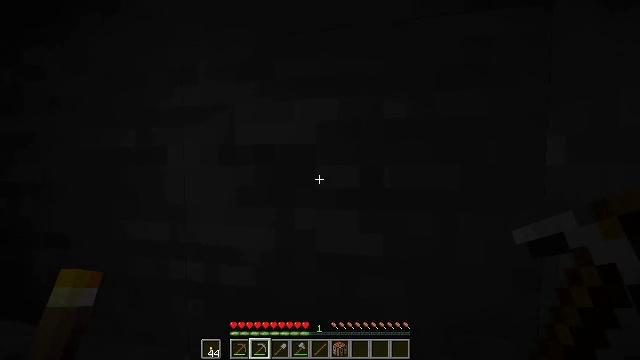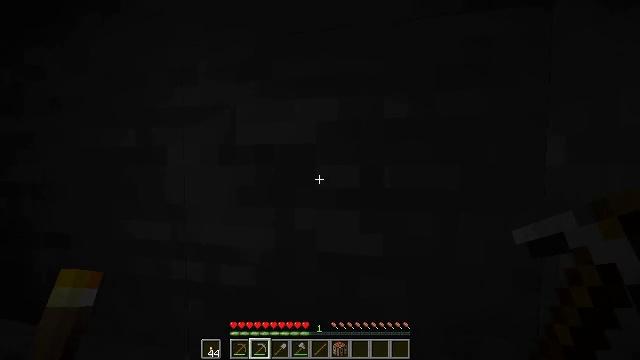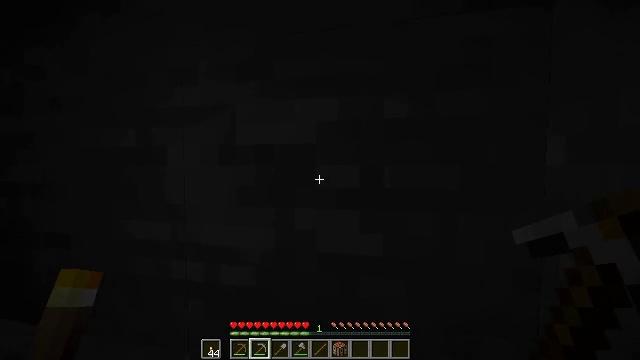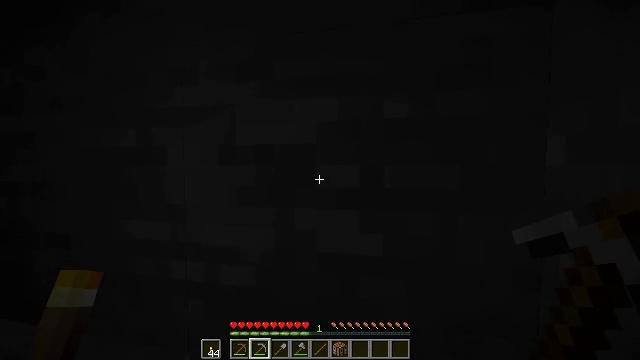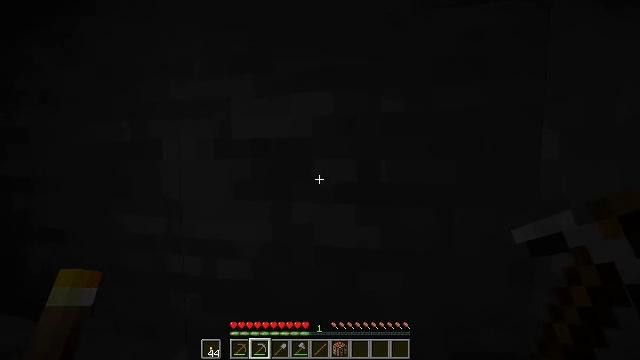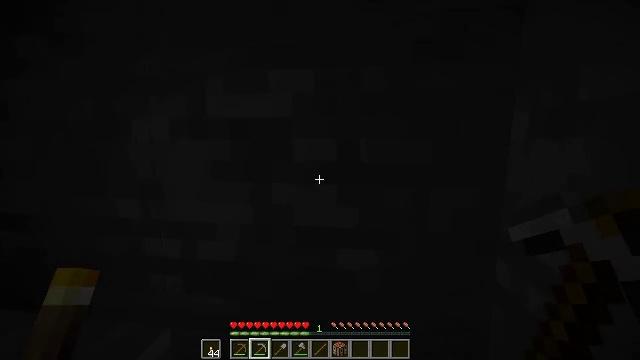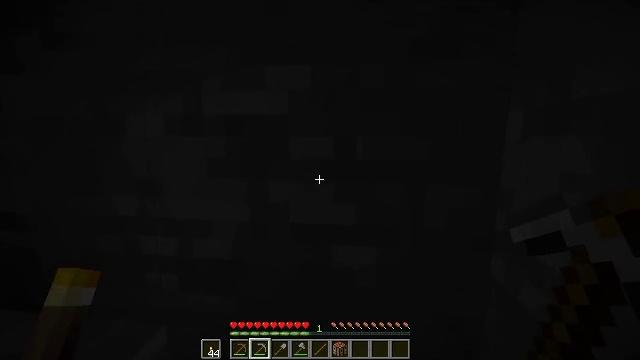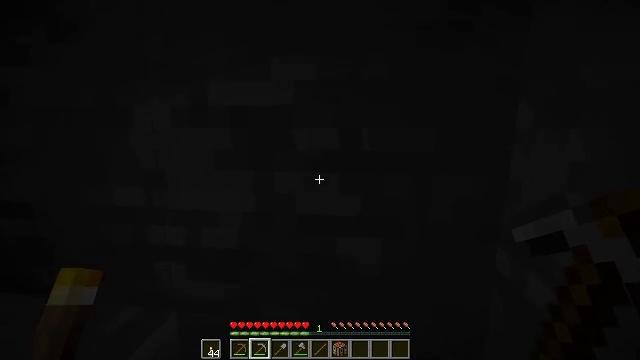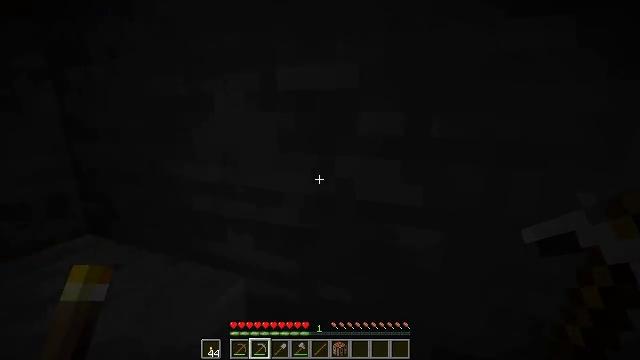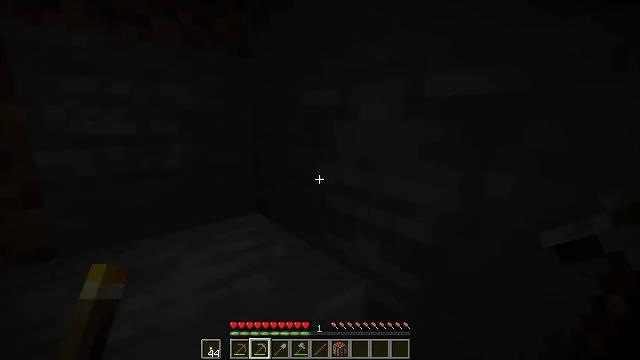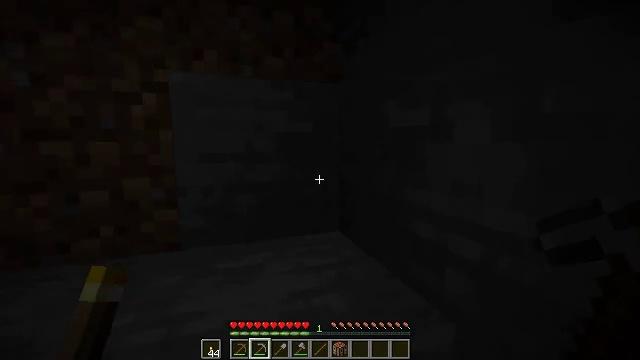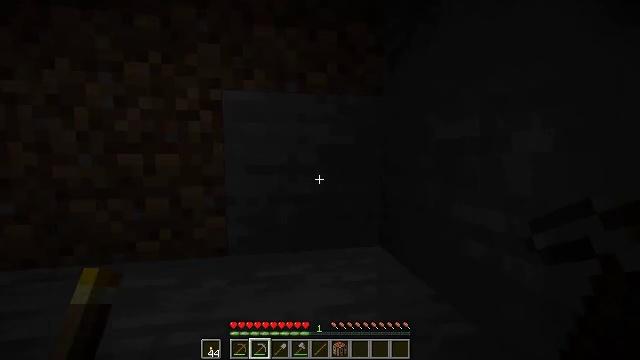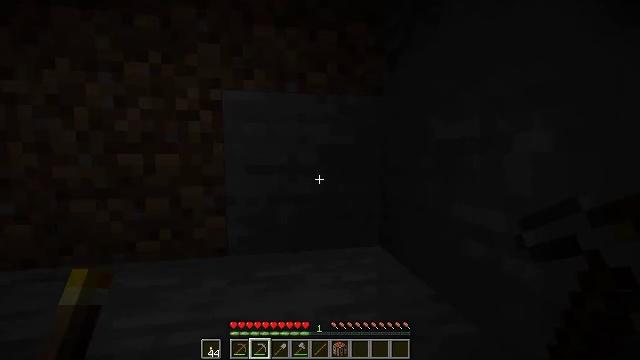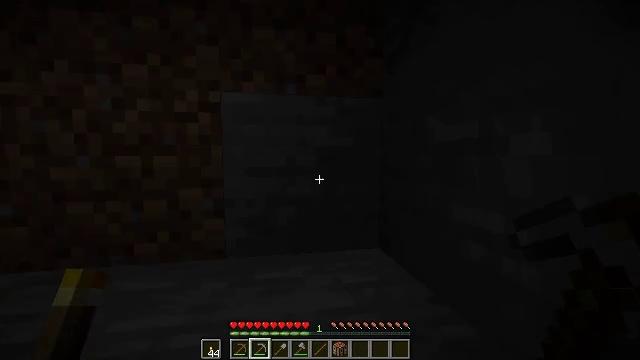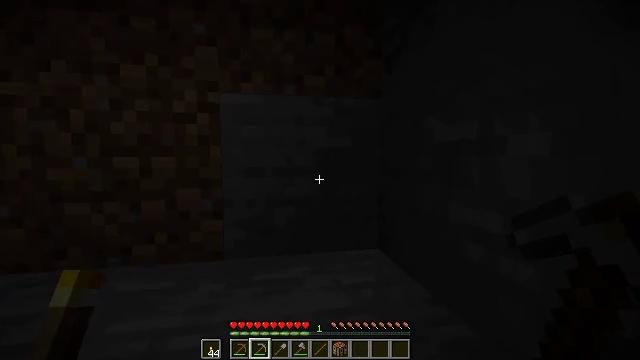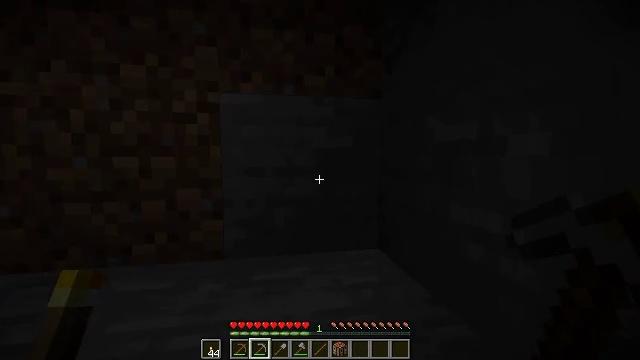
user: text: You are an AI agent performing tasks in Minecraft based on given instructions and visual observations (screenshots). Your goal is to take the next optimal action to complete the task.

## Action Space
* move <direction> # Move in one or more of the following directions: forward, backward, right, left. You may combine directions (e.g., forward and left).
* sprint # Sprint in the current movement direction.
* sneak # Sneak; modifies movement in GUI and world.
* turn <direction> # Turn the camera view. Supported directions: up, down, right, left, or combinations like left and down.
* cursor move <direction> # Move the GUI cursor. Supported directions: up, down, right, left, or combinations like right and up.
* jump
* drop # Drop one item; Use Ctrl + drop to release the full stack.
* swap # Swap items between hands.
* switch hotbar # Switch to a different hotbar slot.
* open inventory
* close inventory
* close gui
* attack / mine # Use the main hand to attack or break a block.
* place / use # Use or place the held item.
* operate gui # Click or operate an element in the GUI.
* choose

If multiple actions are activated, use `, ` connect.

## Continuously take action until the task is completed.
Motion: motion action
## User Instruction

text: Collect stone from the mine.
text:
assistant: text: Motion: no_op
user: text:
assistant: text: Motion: no_op
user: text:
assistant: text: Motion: no_op
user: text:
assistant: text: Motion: turn down
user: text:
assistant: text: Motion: turn right and down
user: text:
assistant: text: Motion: no_op
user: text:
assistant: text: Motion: turn left and down
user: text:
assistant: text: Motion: turn left and down
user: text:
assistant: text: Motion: turn left and up
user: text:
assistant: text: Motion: turn left and up
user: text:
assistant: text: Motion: turn left and up
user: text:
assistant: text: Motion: no_op
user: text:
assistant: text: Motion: no_op
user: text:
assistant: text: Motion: no_op
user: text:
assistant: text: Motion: no_op
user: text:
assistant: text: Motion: no_op
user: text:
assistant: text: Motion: turn right and up
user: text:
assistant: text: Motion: turn right and up
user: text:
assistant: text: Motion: no_op
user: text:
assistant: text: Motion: no_op
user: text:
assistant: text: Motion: use / place
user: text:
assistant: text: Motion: use / place
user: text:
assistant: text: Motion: use / place
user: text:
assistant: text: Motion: turn right
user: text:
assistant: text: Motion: turn right and down
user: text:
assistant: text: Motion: turn right and down
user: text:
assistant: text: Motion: turn right and down
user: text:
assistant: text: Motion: turn right and down
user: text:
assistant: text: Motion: turn down
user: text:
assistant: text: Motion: turn down